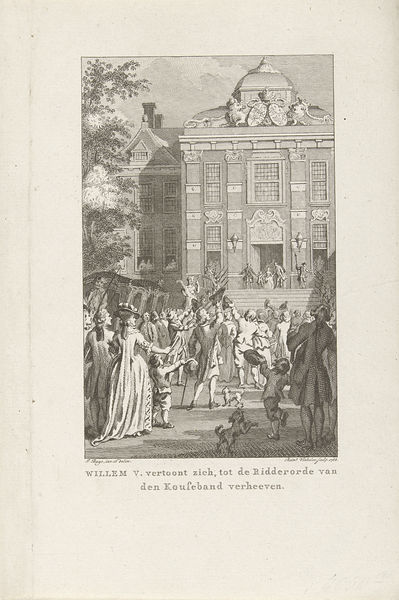
Titel: Willem V vertoont zich als Ridder in de Orde van de Kouseband op het bordes van Huis ten Bosch
Künstler: Reinier Vinkeles
Standort: Amsterdam
Institution: Rijksmuseum
Schlagwörter: gravure, facade, extérieur, bourgeoisie, noblesse, scène, escaliers, joie, acclamation, willem, reprographie, willem y., habits de cour